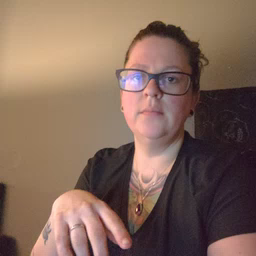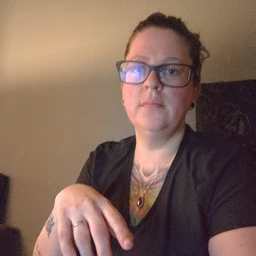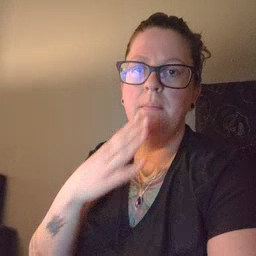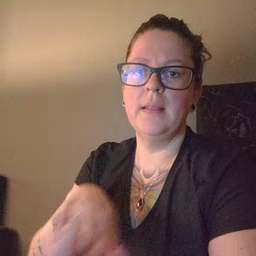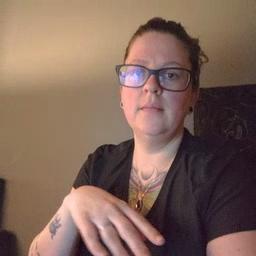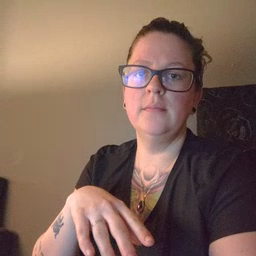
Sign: bad